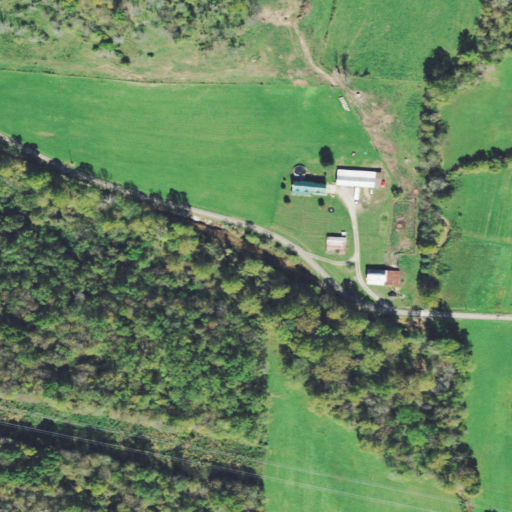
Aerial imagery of valley in Ohio named Oil Hollow containing pasture, deciduous forest, open development, low intensity development, and medium intensity development